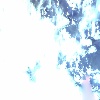
Label: sunburn